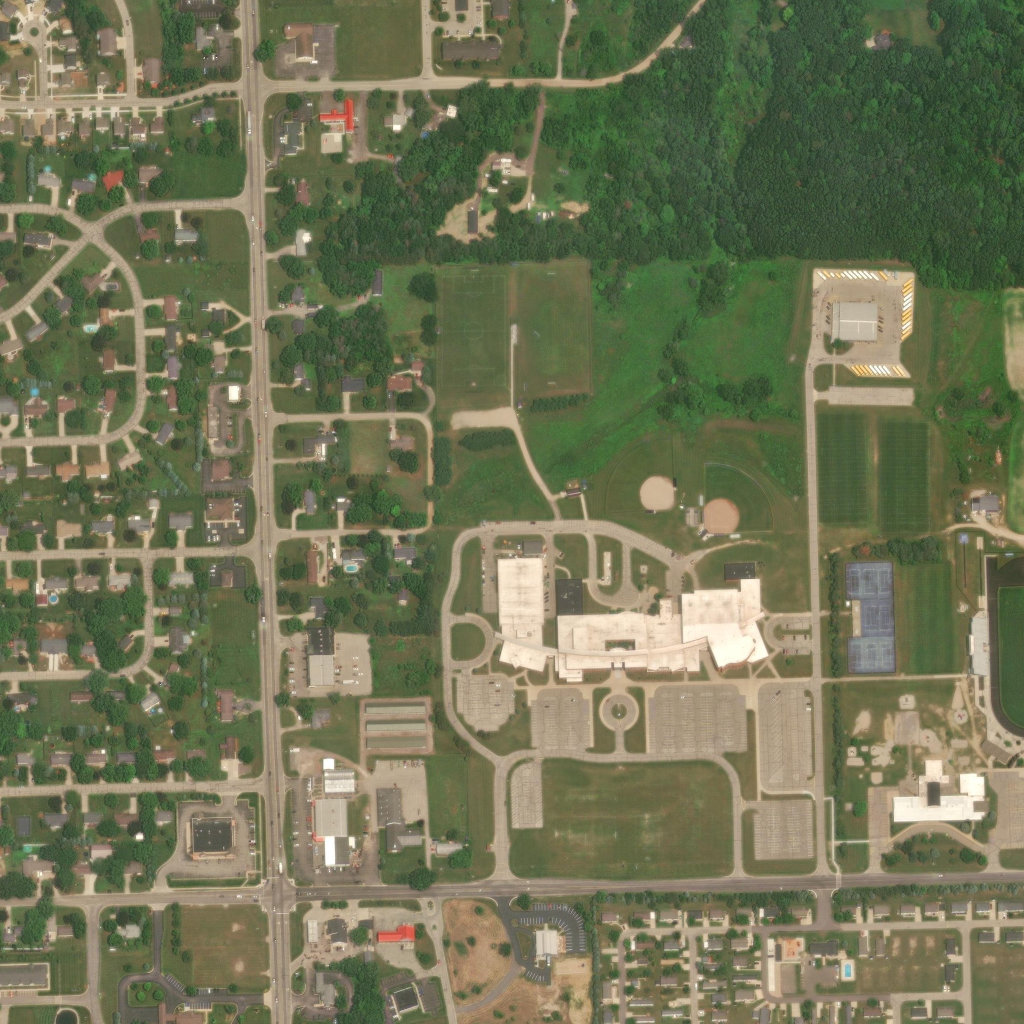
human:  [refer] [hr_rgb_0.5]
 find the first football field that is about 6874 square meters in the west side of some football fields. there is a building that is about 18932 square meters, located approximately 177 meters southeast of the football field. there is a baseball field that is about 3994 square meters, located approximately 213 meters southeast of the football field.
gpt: <box>[[43, 26, 49, 37, 0]]</box>